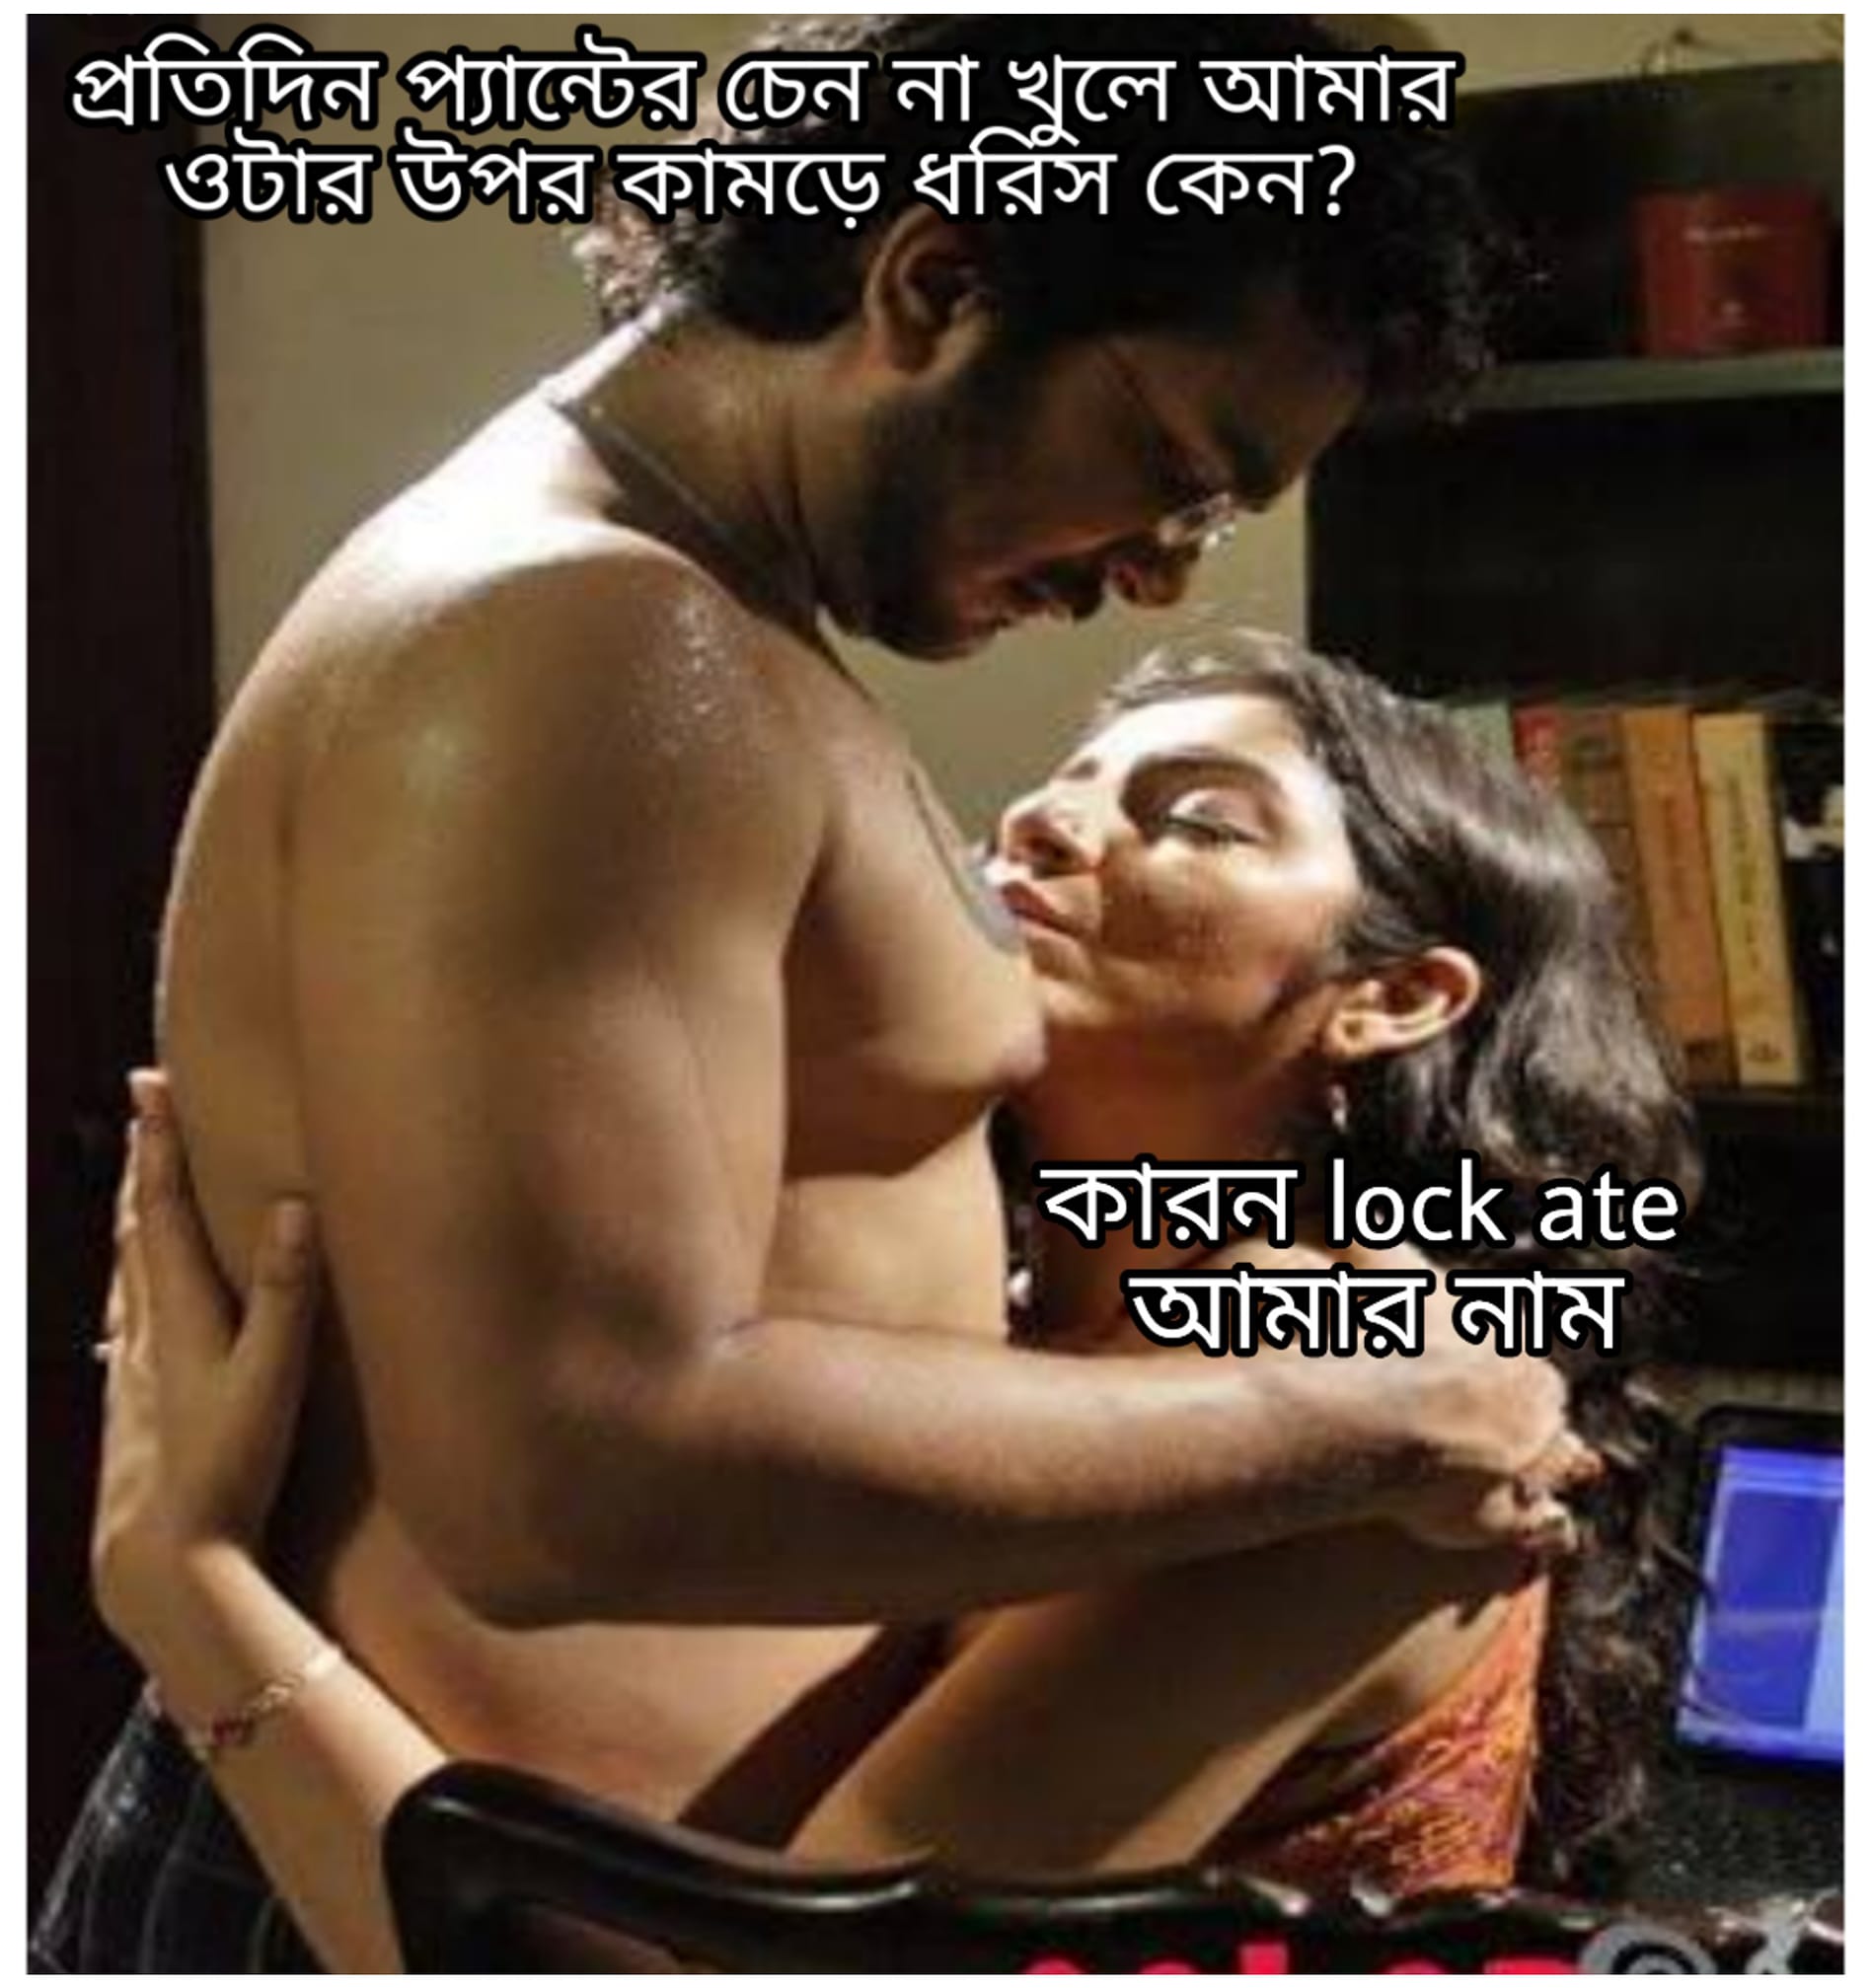
Caption: প্রতিদিন প্যান্টের চেন না খুলে আমার ওটার উপর কামড়ে ধরিস কেন ?     কারন lock ate আমার নাম
Label: hate